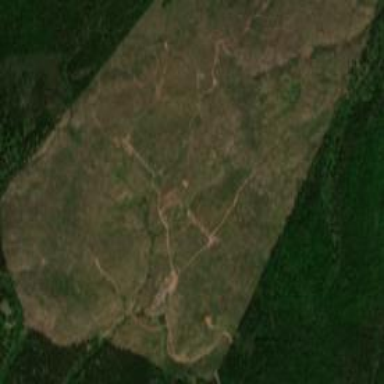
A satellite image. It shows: Logging area.